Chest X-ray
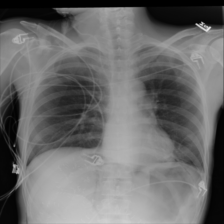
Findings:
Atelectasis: negative
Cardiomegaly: negative
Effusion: negative
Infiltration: negative
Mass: negative
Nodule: negative
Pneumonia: negative
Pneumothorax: negative
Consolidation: negative
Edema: negative
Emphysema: negative
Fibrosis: negative
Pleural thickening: negative
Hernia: negative